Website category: phone
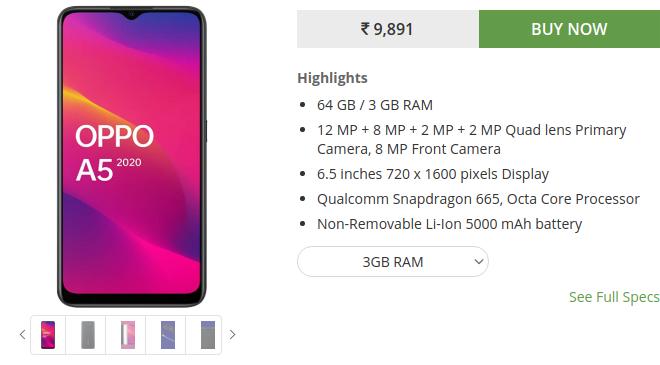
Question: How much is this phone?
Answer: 9,891

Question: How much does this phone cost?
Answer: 9,891

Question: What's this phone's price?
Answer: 9,891

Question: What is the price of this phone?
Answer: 9,891

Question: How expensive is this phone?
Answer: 9,891

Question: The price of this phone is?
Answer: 9,891

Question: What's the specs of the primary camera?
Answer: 12 MP + 8 MP + 2 MP + 2 MP Quad lens Primary Camera

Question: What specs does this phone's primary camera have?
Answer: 12 MP + 8 MP + 2 MP + 2 MP Quad lens Primary Camera

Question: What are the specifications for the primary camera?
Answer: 12 MP + 8 MP + 2 MP + 2 MP Quad lens Primary Camera

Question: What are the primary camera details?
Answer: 12 MP + 8 MP + 2 MP + 2 MP Quad lens Primary Camera

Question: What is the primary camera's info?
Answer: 12 MP + 8 MP + 2 MP + 2 MP Quad lens Primary Camera

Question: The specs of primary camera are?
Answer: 12 MP + 8 MP + 2 MP + 2 MP Quad lens Primary Camera

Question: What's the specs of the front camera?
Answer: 8 MP Front Camera

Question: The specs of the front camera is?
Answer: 8 MP Front Camera

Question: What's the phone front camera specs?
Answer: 8 MP Front Camera

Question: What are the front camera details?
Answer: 8 MP Front Camera

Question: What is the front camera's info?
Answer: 8 MP Front Camera

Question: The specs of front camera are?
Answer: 8 MP Front Camera

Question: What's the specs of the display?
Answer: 6.5 inches 720 x 1600 pixels Display

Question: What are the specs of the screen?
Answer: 6.5 inches 720 x 1600 pixels Display

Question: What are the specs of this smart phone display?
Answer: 6.5 inches 720 x 1600 pixels Display

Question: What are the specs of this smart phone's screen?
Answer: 6.5 inches 720 x 1600 pixels Display

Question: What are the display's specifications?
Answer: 6.5 inches 720 x 1600 pixels Display

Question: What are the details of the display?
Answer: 6.5 inches 720 x 1600 pixels Display

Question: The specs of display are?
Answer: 6.5 inches 720 x 1600 pixels Display

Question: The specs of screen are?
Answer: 6.5 inches 720 x 1600 pixels Display

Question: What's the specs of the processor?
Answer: Qualcomm Snapdragon 665, Octa Core Processor

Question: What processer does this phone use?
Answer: Qualcomm Snapdragon 665, Octa Core Processor

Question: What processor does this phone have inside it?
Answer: Qualcomm Snapdragon 665, Octa Core Processor

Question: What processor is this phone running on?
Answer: Qualcomm Snapdragon 665, Octa Core Processor

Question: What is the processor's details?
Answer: Qualcomm Snapdragon 665, Octa Core Processor

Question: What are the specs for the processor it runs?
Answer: Qualcomm Snapdragon 665, Octa Core Processor

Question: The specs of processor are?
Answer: Qualcomm Snapdragon 665, Octa Core Processor

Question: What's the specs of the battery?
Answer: Non-Removable Li-Ion 5000 mAh battery

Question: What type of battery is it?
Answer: Non-Removable Li-Ion 5000 mAh battery

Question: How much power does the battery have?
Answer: Non-Removable Li-Ion 5000 mAh battery

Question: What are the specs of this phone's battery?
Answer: Non-Removable Li-Ion 5000 mAh battery

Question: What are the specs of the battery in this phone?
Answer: Non-Removable Li-Ion 5000 mAh battery

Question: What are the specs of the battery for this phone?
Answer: Non-Removable Li-Ion 5000 mAh battery

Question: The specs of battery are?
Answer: Non-Removable Li-Ion 5000 mAh battery